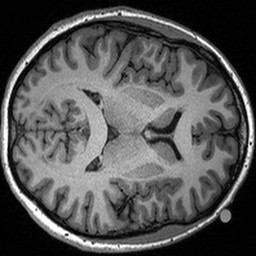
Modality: T1w
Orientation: axial
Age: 34
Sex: female